Question: I have this DB diagram and want to make a query to find all UserLists in a given region. RegionId is supplied.

So I can get all the departments by this code (may not be the best way..):
'''
var region = context.Regions.Find(regionId);
IEnumerable<Department> departments = region.Areas
.SelectMany(a => a.Workplaces)
.SelectMany(w => w.Departments);
'''
The can have many , and an can be linked to many . Can someone formulate a queryto achieve this please?
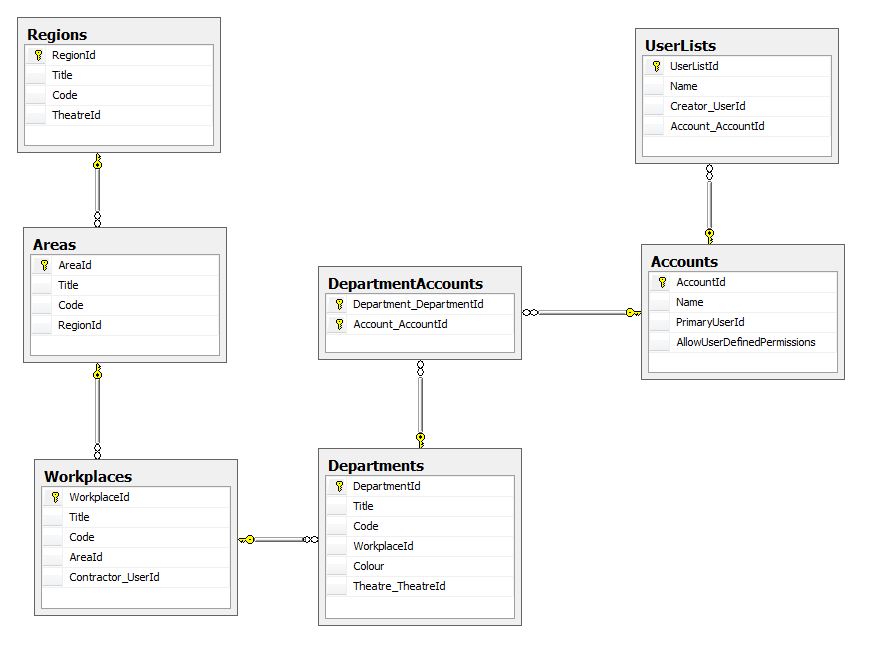
Answer: You can use the let syntax (or the .Select method) to navigate the ManyToOne relationship.
'''
var query =
from r in context.Regions
where r.RegionId == regionId
from a in r.Areas
from w in a.Workplaces
from d in w.Departments
from da in d.DepartmentAccounts
let acc = da.Account
from u in acc.UserLists
select u;
var query2 = context.Regions.Where(r => r.RegionId == regionId)
.SelectMany(r => r.Areas)
.SelectMany(a => a.Workplaces)
.SelectMany(w => w.Departments)
.SelectMany(d => d.DepartmentAccounts)
.Select(da => da.Account)
.SelectMany(acc => acc.UserLists);
'''